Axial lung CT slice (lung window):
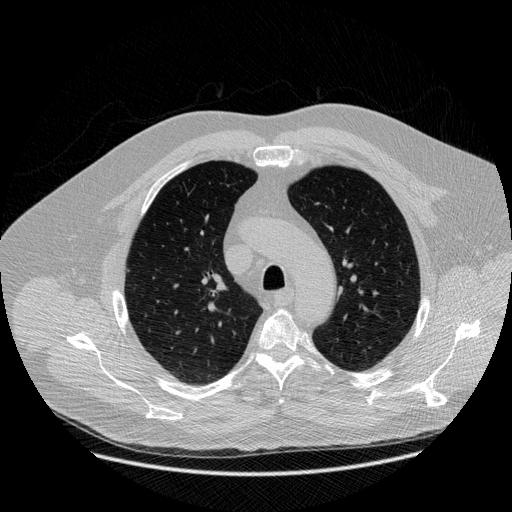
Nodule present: no